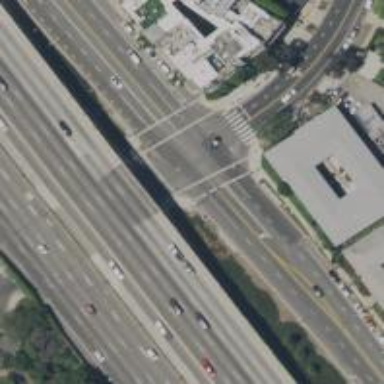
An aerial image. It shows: Crossing with marked lines on the road.